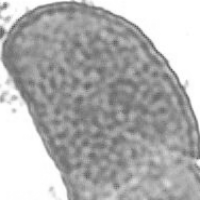
Label: prophase